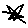
Label: star